Frequency: 90000
Velocity: 0,279
Power: 13,9
Pulse duration: 0,0000001
Pass count: 1
Magnification: 10
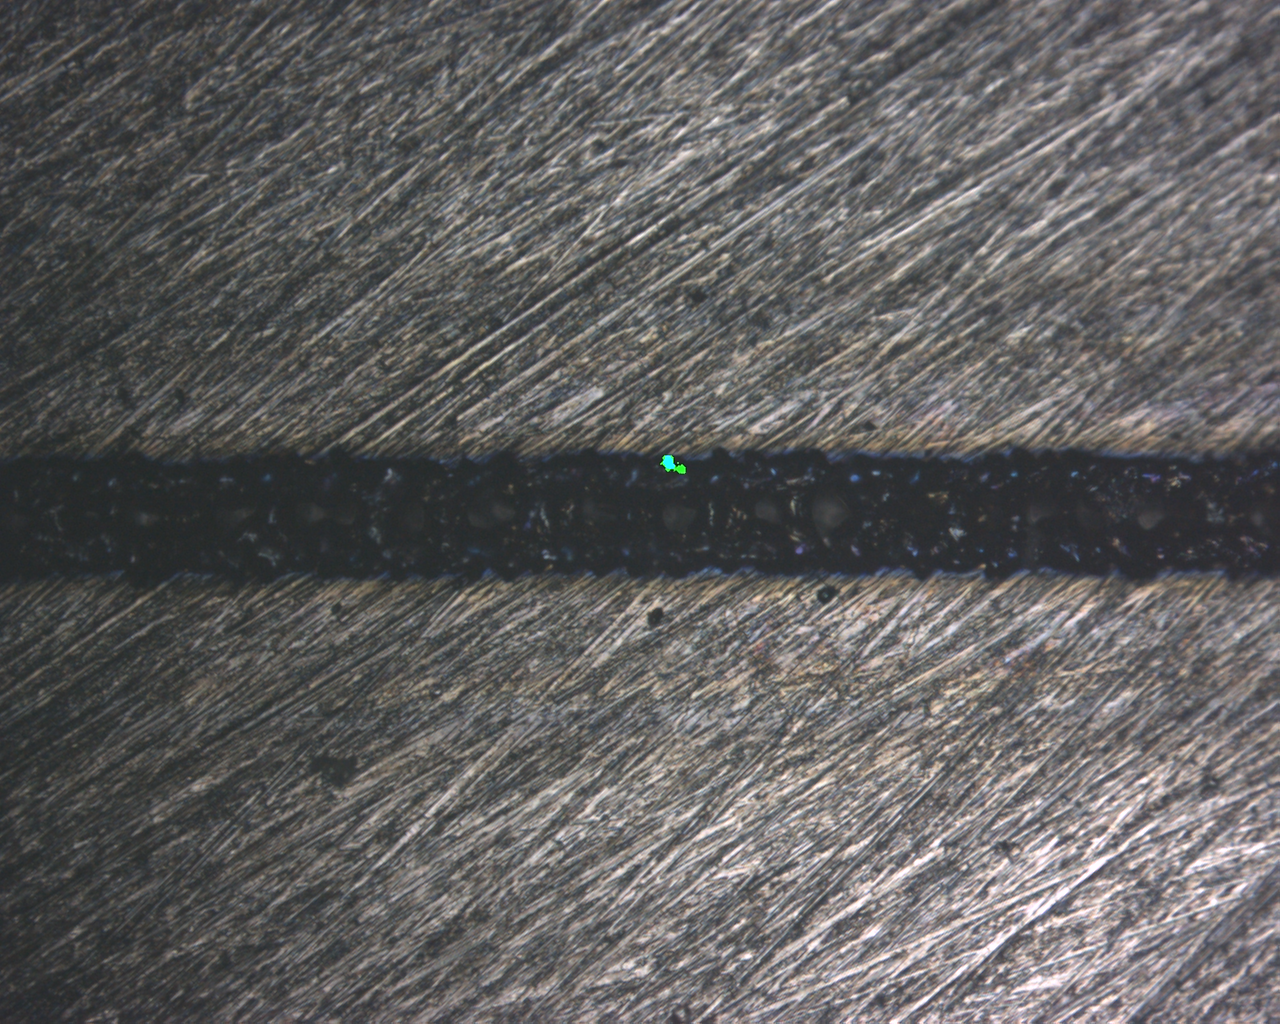
Measured width: 129.806
Other width: 51.276